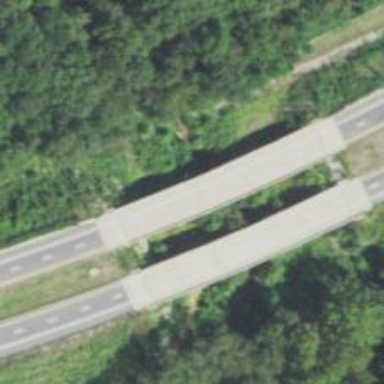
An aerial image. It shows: Bridge on motorway road.